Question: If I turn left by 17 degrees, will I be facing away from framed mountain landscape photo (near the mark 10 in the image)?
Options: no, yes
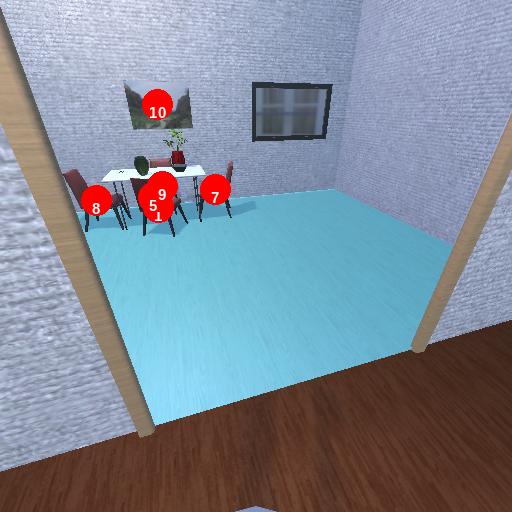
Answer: no